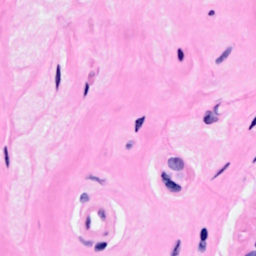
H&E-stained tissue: Breast